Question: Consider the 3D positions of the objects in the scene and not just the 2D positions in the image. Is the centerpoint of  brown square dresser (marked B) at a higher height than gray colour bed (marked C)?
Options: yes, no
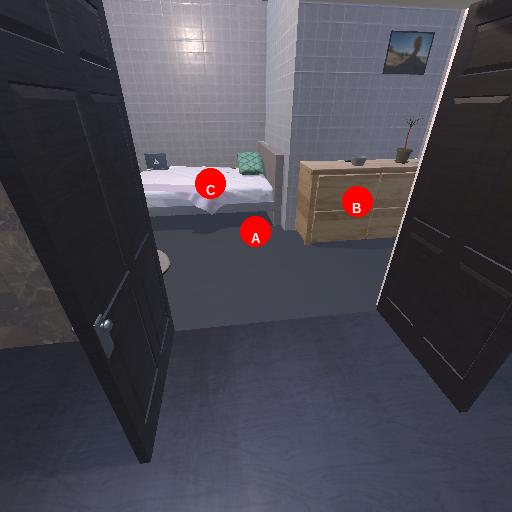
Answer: yes